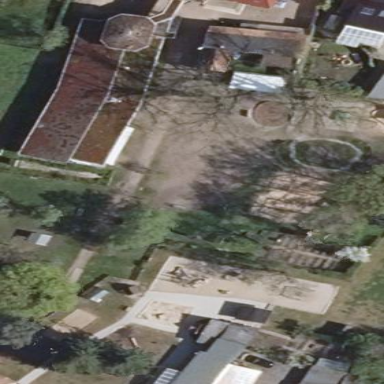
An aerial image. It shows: School building.